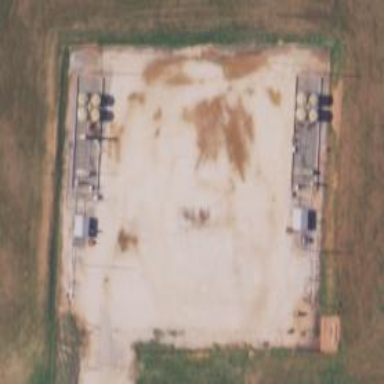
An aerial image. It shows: Petroleum well.